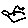
Label: bird